Question: I'm trying to run my application on Jboss App Server by Intellij Idea12. I've done configuration:

but As you can see in the picture I got the error 'Management Port Configuration not found'.
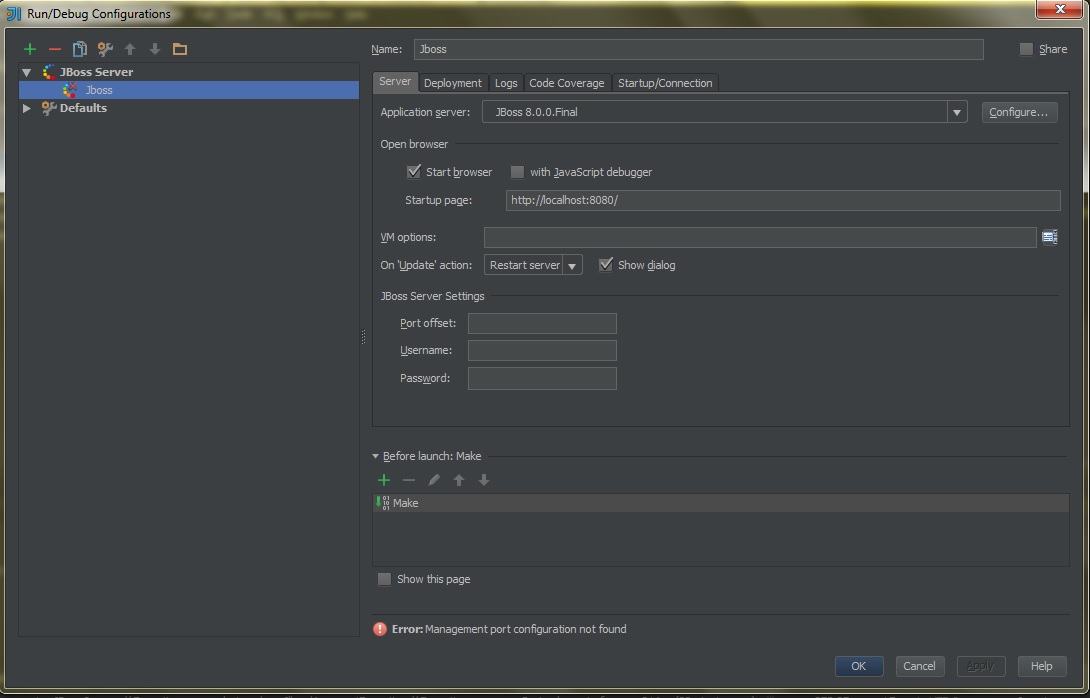
Answer: Possible cause maybe an invalid configuration file "standalone.xml" or any other config file that you are using.
I've put a tag at the wrong place and got the same error.